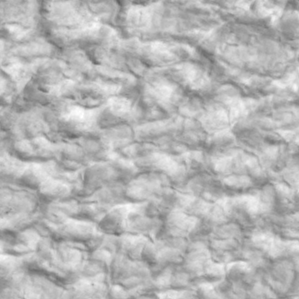
Label: non_frost